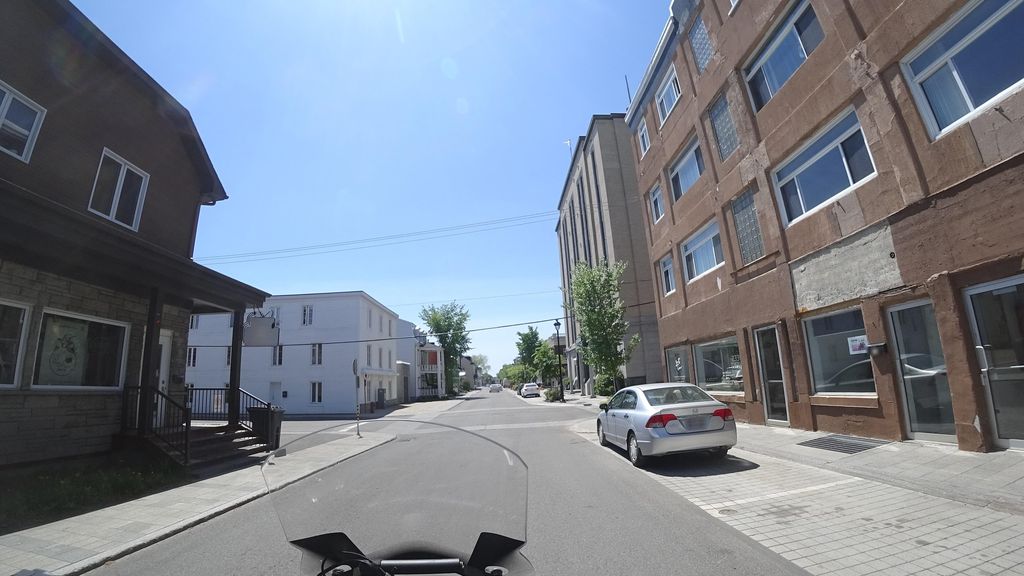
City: quebec_city